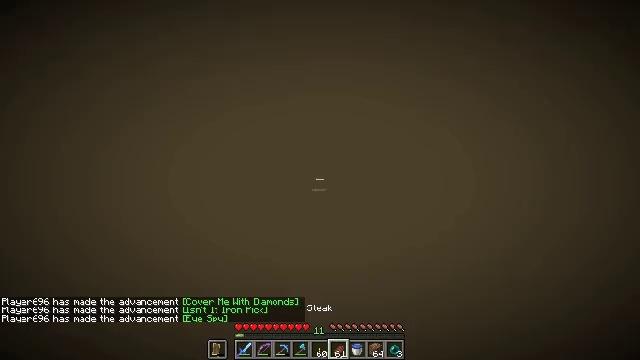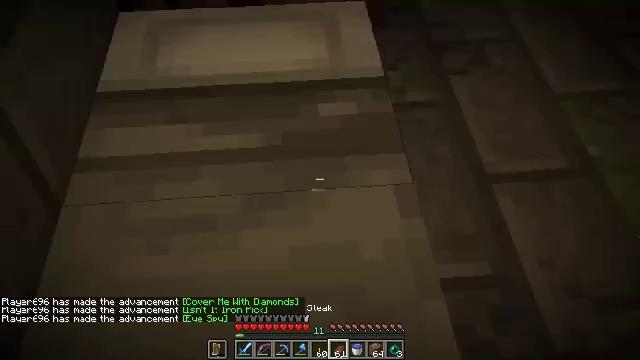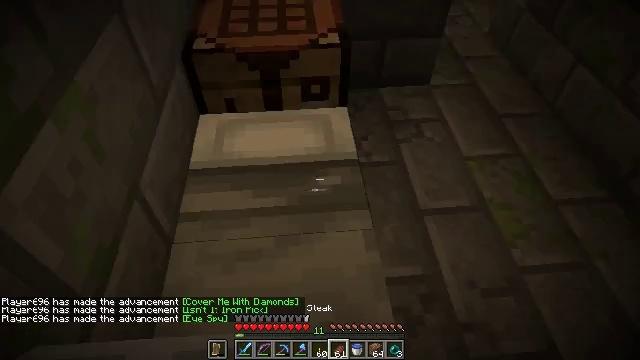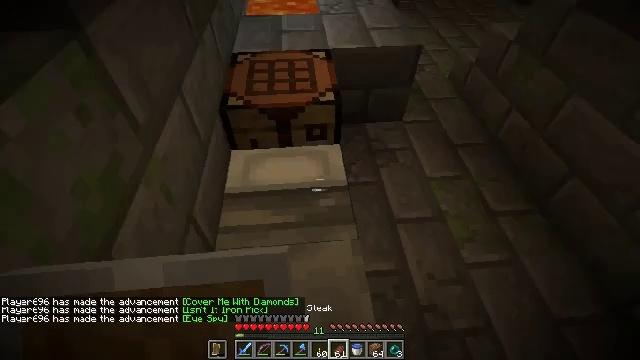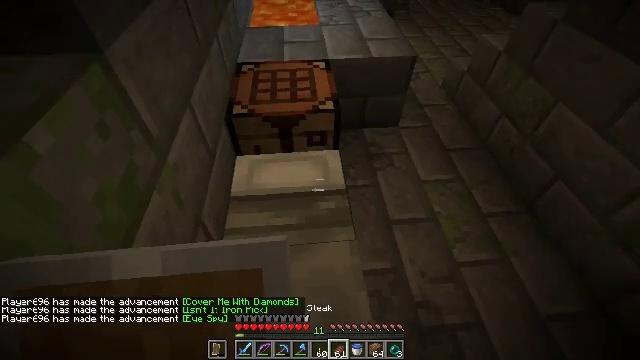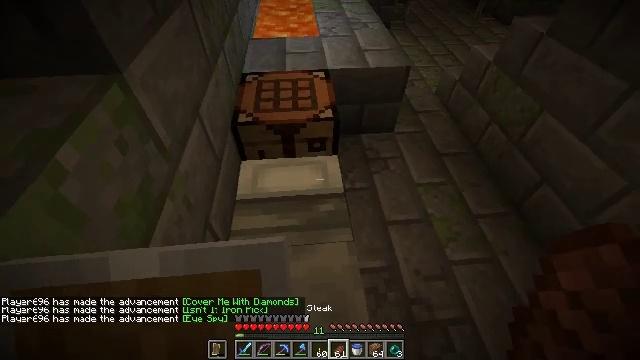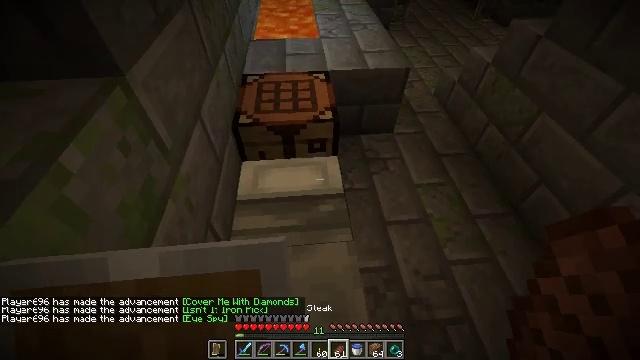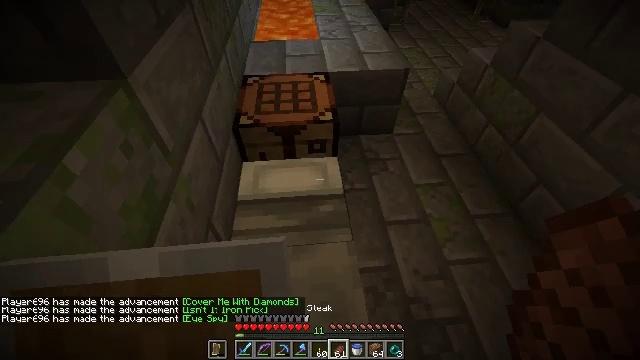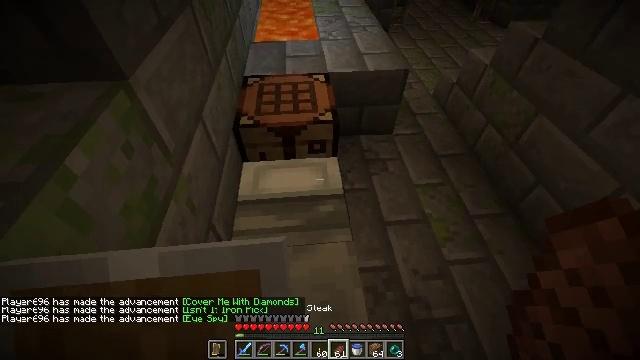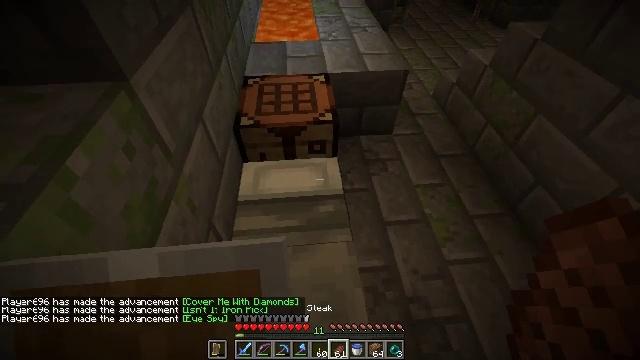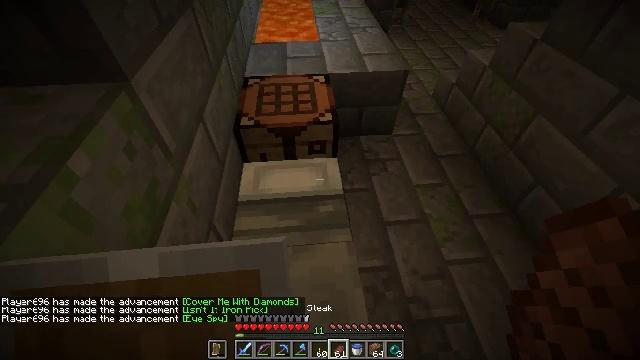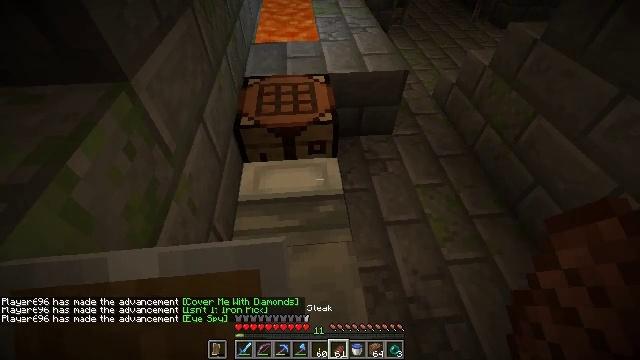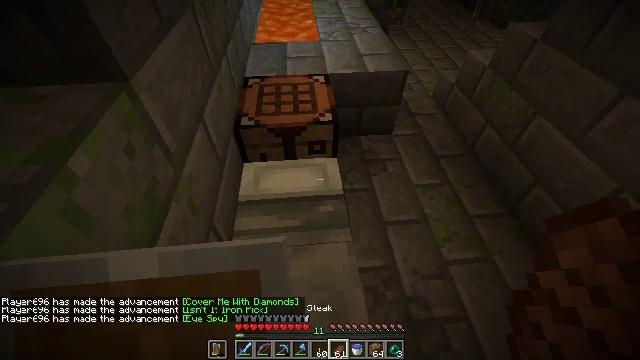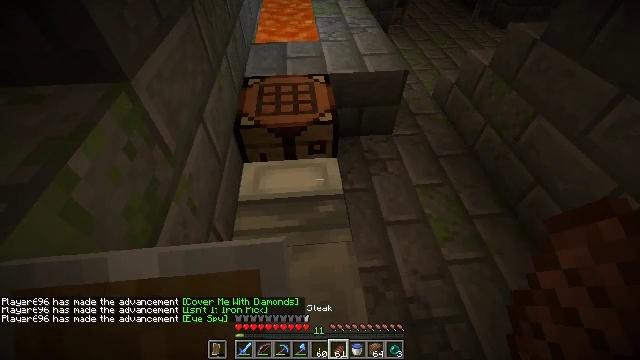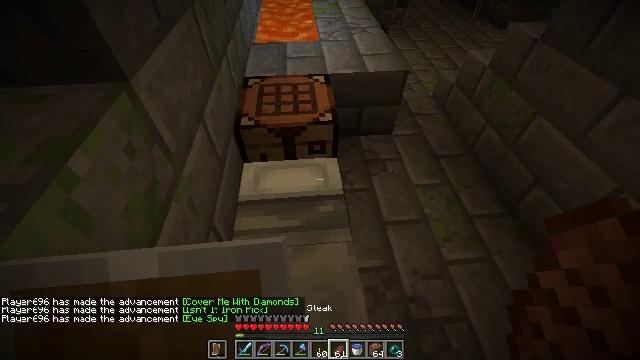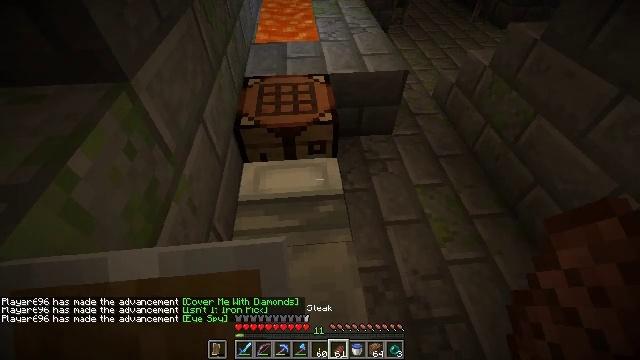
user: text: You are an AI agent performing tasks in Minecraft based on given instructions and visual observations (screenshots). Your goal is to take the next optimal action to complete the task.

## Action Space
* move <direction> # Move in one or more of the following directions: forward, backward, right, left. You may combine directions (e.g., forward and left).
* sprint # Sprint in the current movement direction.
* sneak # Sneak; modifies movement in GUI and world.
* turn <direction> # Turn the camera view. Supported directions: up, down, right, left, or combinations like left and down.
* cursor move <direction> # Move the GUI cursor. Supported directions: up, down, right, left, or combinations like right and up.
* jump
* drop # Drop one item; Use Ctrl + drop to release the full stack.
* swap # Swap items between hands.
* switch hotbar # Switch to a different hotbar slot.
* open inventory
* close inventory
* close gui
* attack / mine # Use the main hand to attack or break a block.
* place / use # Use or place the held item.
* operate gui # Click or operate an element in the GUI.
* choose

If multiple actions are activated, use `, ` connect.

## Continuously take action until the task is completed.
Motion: motion action
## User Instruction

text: Break some end stone blocks.
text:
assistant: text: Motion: no_op
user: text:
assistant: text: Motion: no_op
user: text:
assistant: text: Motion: no_op
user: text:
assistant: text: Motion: no_op
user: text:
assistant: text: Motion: no_op
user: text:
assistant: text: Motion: no_op
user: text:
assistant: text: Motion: no_op
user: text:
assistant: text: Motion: no_op
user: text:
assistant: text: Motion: no_op
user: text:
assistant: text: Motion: no_op
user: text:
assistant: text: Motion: no_op
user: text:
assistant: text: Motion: no_op
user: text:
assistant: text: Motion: no_op
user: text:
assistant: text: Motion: no_op
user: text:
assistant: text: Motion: no_op
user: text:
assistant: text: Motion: no_op
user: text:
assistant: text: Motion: no_op
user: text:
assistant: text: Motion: no_op
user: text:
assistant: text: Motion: no_op
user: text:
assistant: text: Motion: no_op
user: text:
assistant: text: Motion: no_op
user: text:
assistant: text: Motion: no_op
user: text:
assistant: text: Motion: no_op
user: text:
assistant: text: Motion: no_op
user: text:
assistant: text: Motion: no_op
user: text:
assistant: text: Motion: no_op
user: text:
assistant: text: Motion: no_op
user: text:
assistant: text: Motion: no_op
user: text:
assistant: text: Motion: no_op
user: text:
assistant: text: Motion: no_op